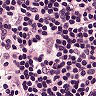
Metastatic tissue present: no